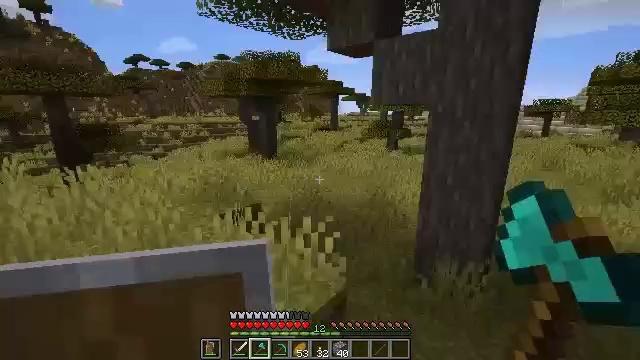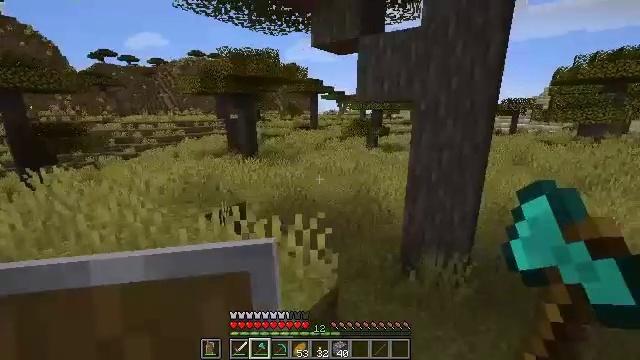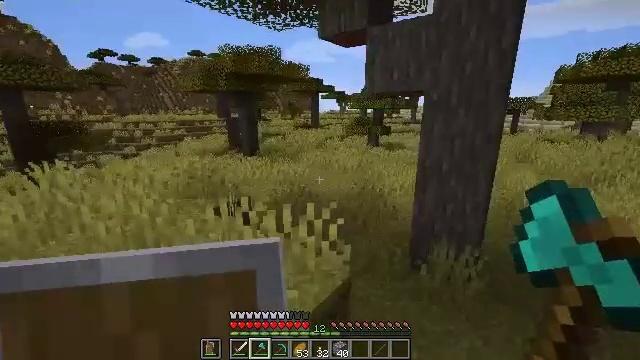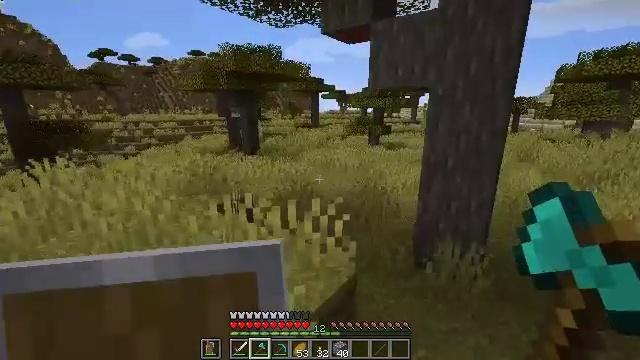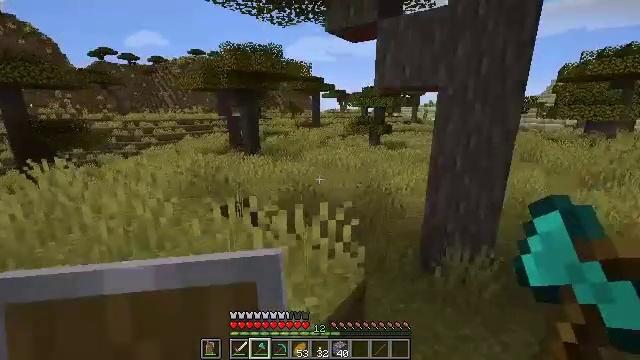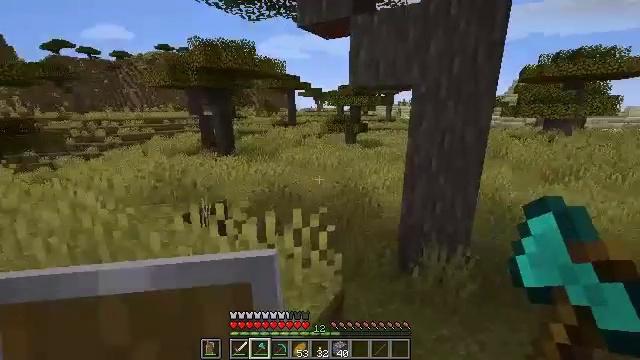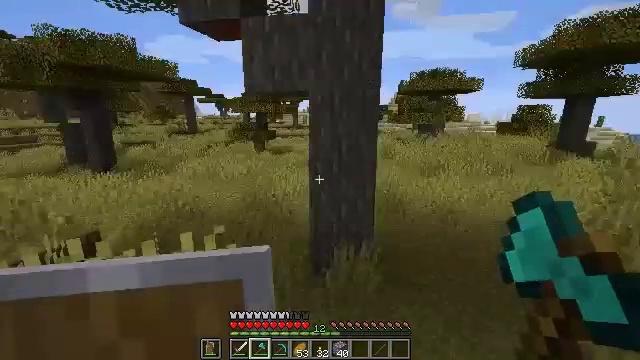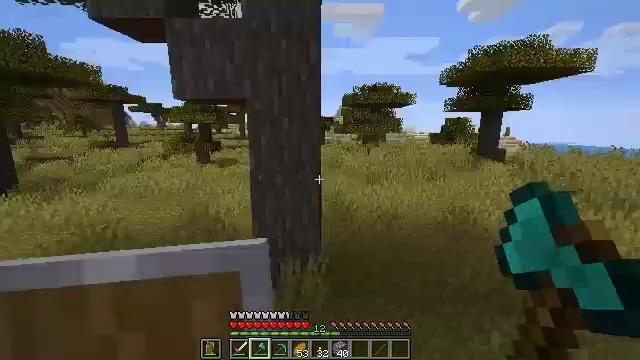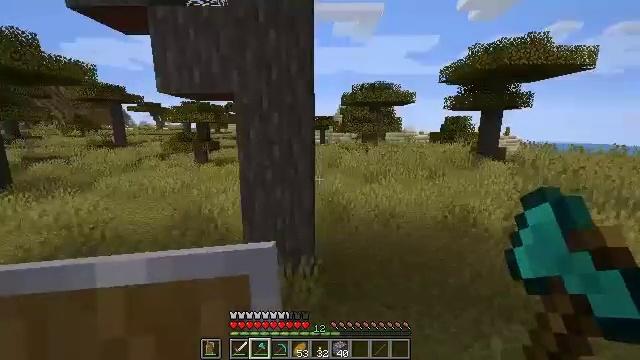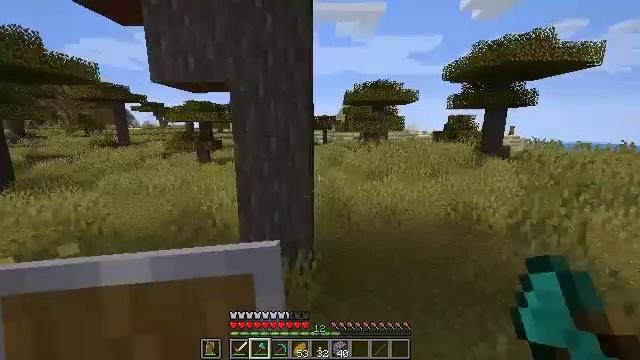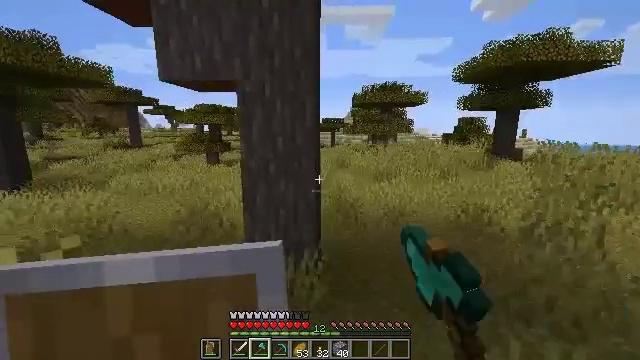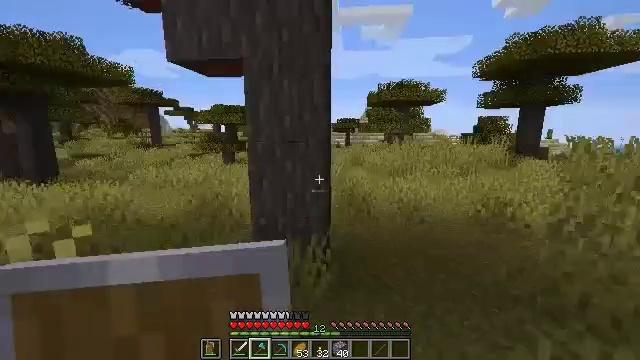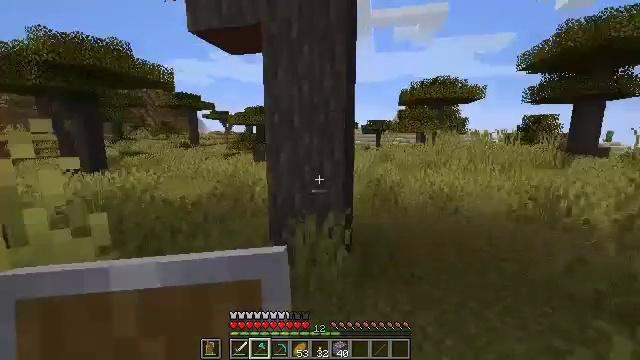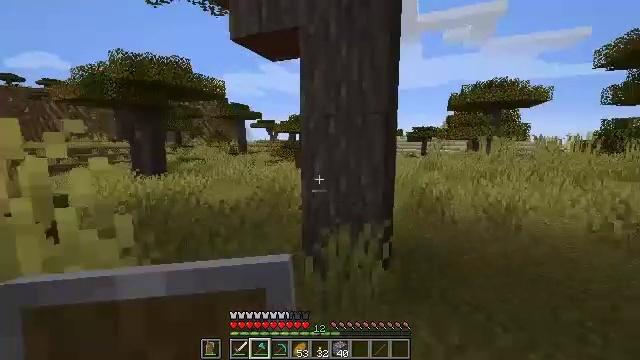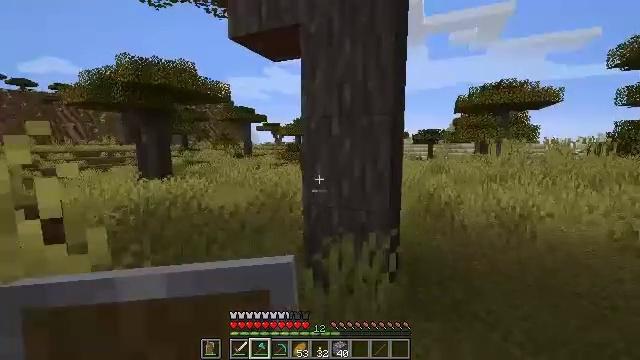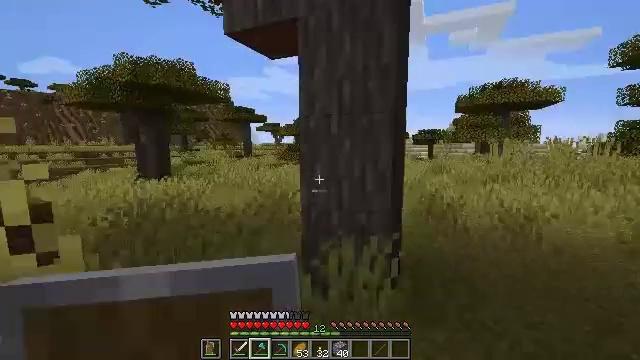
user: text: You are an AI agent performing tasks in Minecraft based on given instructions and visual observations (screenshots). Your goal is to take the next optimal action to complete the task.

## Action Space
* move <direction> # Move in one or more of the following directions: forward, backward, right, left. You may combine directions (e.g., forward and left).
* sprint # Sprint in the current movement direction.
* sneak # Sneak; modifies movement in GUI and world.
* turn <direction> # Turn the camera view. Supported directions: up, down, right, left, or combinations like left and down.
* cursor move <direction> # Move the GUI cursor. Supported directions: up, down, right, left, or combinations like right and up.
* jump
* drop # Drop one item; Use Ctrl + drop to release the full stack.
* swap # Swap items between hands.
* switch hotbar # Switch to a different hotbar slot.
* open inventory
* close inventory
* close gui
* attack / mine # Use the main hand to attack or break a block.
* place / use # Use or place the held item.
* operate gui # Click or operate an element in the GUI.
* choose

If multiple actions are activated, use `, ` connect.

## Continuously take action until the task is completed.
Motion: motion action
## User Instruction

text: Gather the acacia log for building.
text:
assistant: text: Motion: move forward, turn right
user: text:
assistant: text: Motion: move forward
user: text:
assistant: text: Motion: move forward
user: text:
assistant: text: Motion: move forward and move right
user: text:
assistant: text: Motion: move forward and move right, turn right
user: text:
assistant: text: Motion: move forward and move right, turn right and up
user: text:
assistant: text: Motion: move forward and move right, turn right and up
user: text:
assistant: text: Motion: move forward and move right
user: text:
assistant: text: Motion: move forward and move right, attack / mine
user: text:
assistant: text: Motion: move forward, turn left, attack / mine
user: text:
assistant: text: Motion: move forward, turn left, attack / mine
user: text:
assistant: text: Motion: move forward, turn left, attack / mine
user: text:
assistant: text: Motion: move forward, turn left and up, attack / mine
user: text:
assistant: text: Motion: move forward, turn left, attack / mine
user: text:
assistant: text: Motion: move forward, attack / mine
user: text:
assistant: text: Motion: move forward, attack / mine
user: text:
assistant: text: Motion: move forward, attack / mine
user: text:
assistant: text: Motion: move forward, attack / mine
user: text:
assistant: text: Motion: move forward, attack / mine
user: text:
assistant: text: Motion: move forward, attack / mine
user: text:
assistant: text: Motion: attack / mine
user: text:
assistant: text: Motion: attack / mine
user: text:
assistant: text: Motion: attack / mine
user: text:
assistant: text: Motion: attack / mine
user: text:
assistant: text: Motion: attack / mine
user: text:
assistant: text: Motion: attack / mine
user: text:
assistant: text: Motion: attack / mine
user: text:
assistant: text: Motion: move forward, attack / mine
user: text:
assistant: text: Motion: move forward, turn right and up, attack / mine
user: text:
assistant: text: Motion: move forward, turn right and up, attack / mine